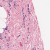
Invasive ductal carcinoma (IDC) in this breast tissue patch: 1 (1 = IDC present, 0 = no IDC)